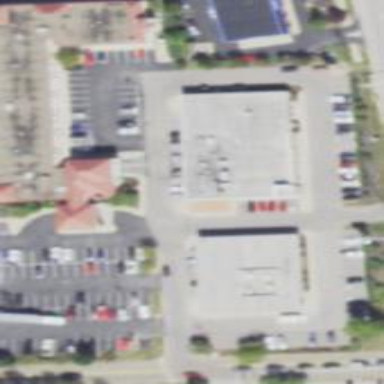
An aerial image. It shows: Commercial building that serves as hotel.